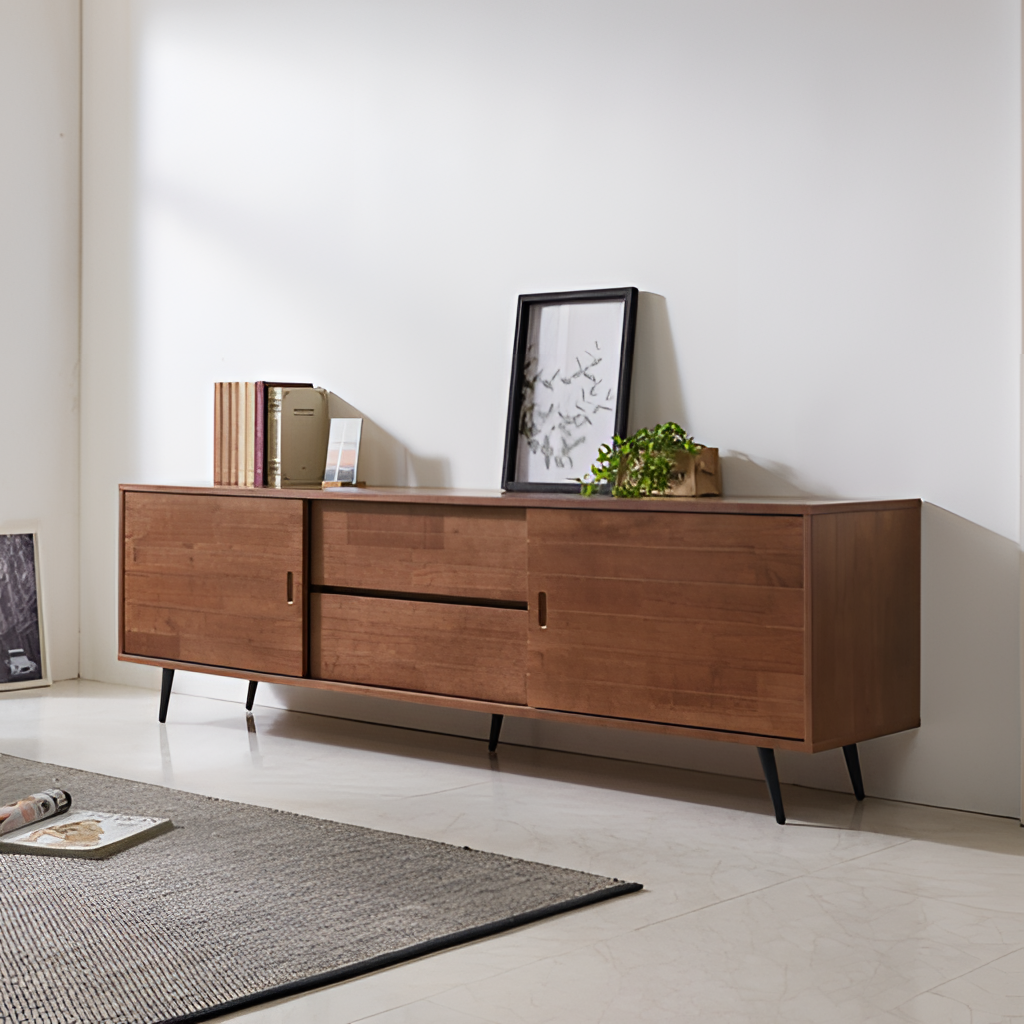
living room, wood sideboard, tile flooring, with large square pattern, white paint wallpaper, with solid pattern, minimalist